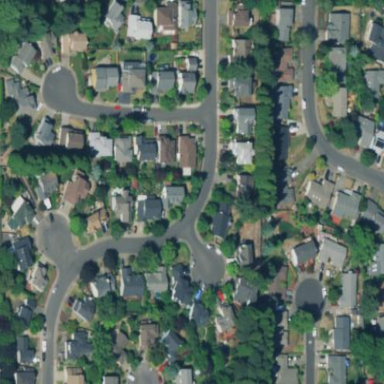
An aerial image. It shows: Residential area consisting of single-family homes.